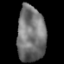
Tissue: lung
Cell type: Others
Senescence score: 0.1798
Nuclear area (px): 1539
Mean DAPI intensity: 115.476